Field crop: maize
Growth stage: 2
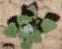
Species: chenopodium